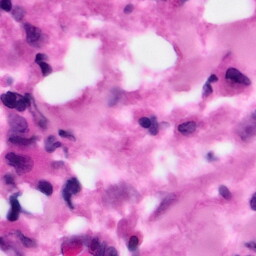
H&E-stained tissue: Pancreatic